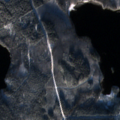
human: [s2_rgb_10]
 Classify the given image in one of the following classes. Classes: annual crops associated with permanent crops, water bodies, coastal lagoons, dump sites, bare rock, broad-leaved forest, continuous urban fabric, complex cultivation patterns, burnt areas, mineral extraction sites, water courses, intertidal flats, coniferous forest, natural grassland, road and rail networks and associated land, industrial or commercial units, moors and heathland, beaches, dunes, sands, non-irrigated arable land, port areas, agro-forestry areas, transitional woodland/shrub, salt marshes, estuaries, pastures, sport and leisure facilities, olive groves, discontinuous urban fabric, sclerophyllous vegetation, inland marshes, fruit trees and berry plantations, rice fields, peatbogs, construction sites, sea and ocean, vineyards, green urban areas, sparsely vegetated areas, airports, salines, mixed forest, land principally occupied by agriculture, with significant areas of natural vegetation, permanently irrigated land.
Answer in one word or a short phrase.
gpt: coniferous forest, mixed forest, transitional woodland/shrub, water bodies